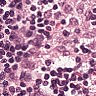
Metastatic tissue present: no